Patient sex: M
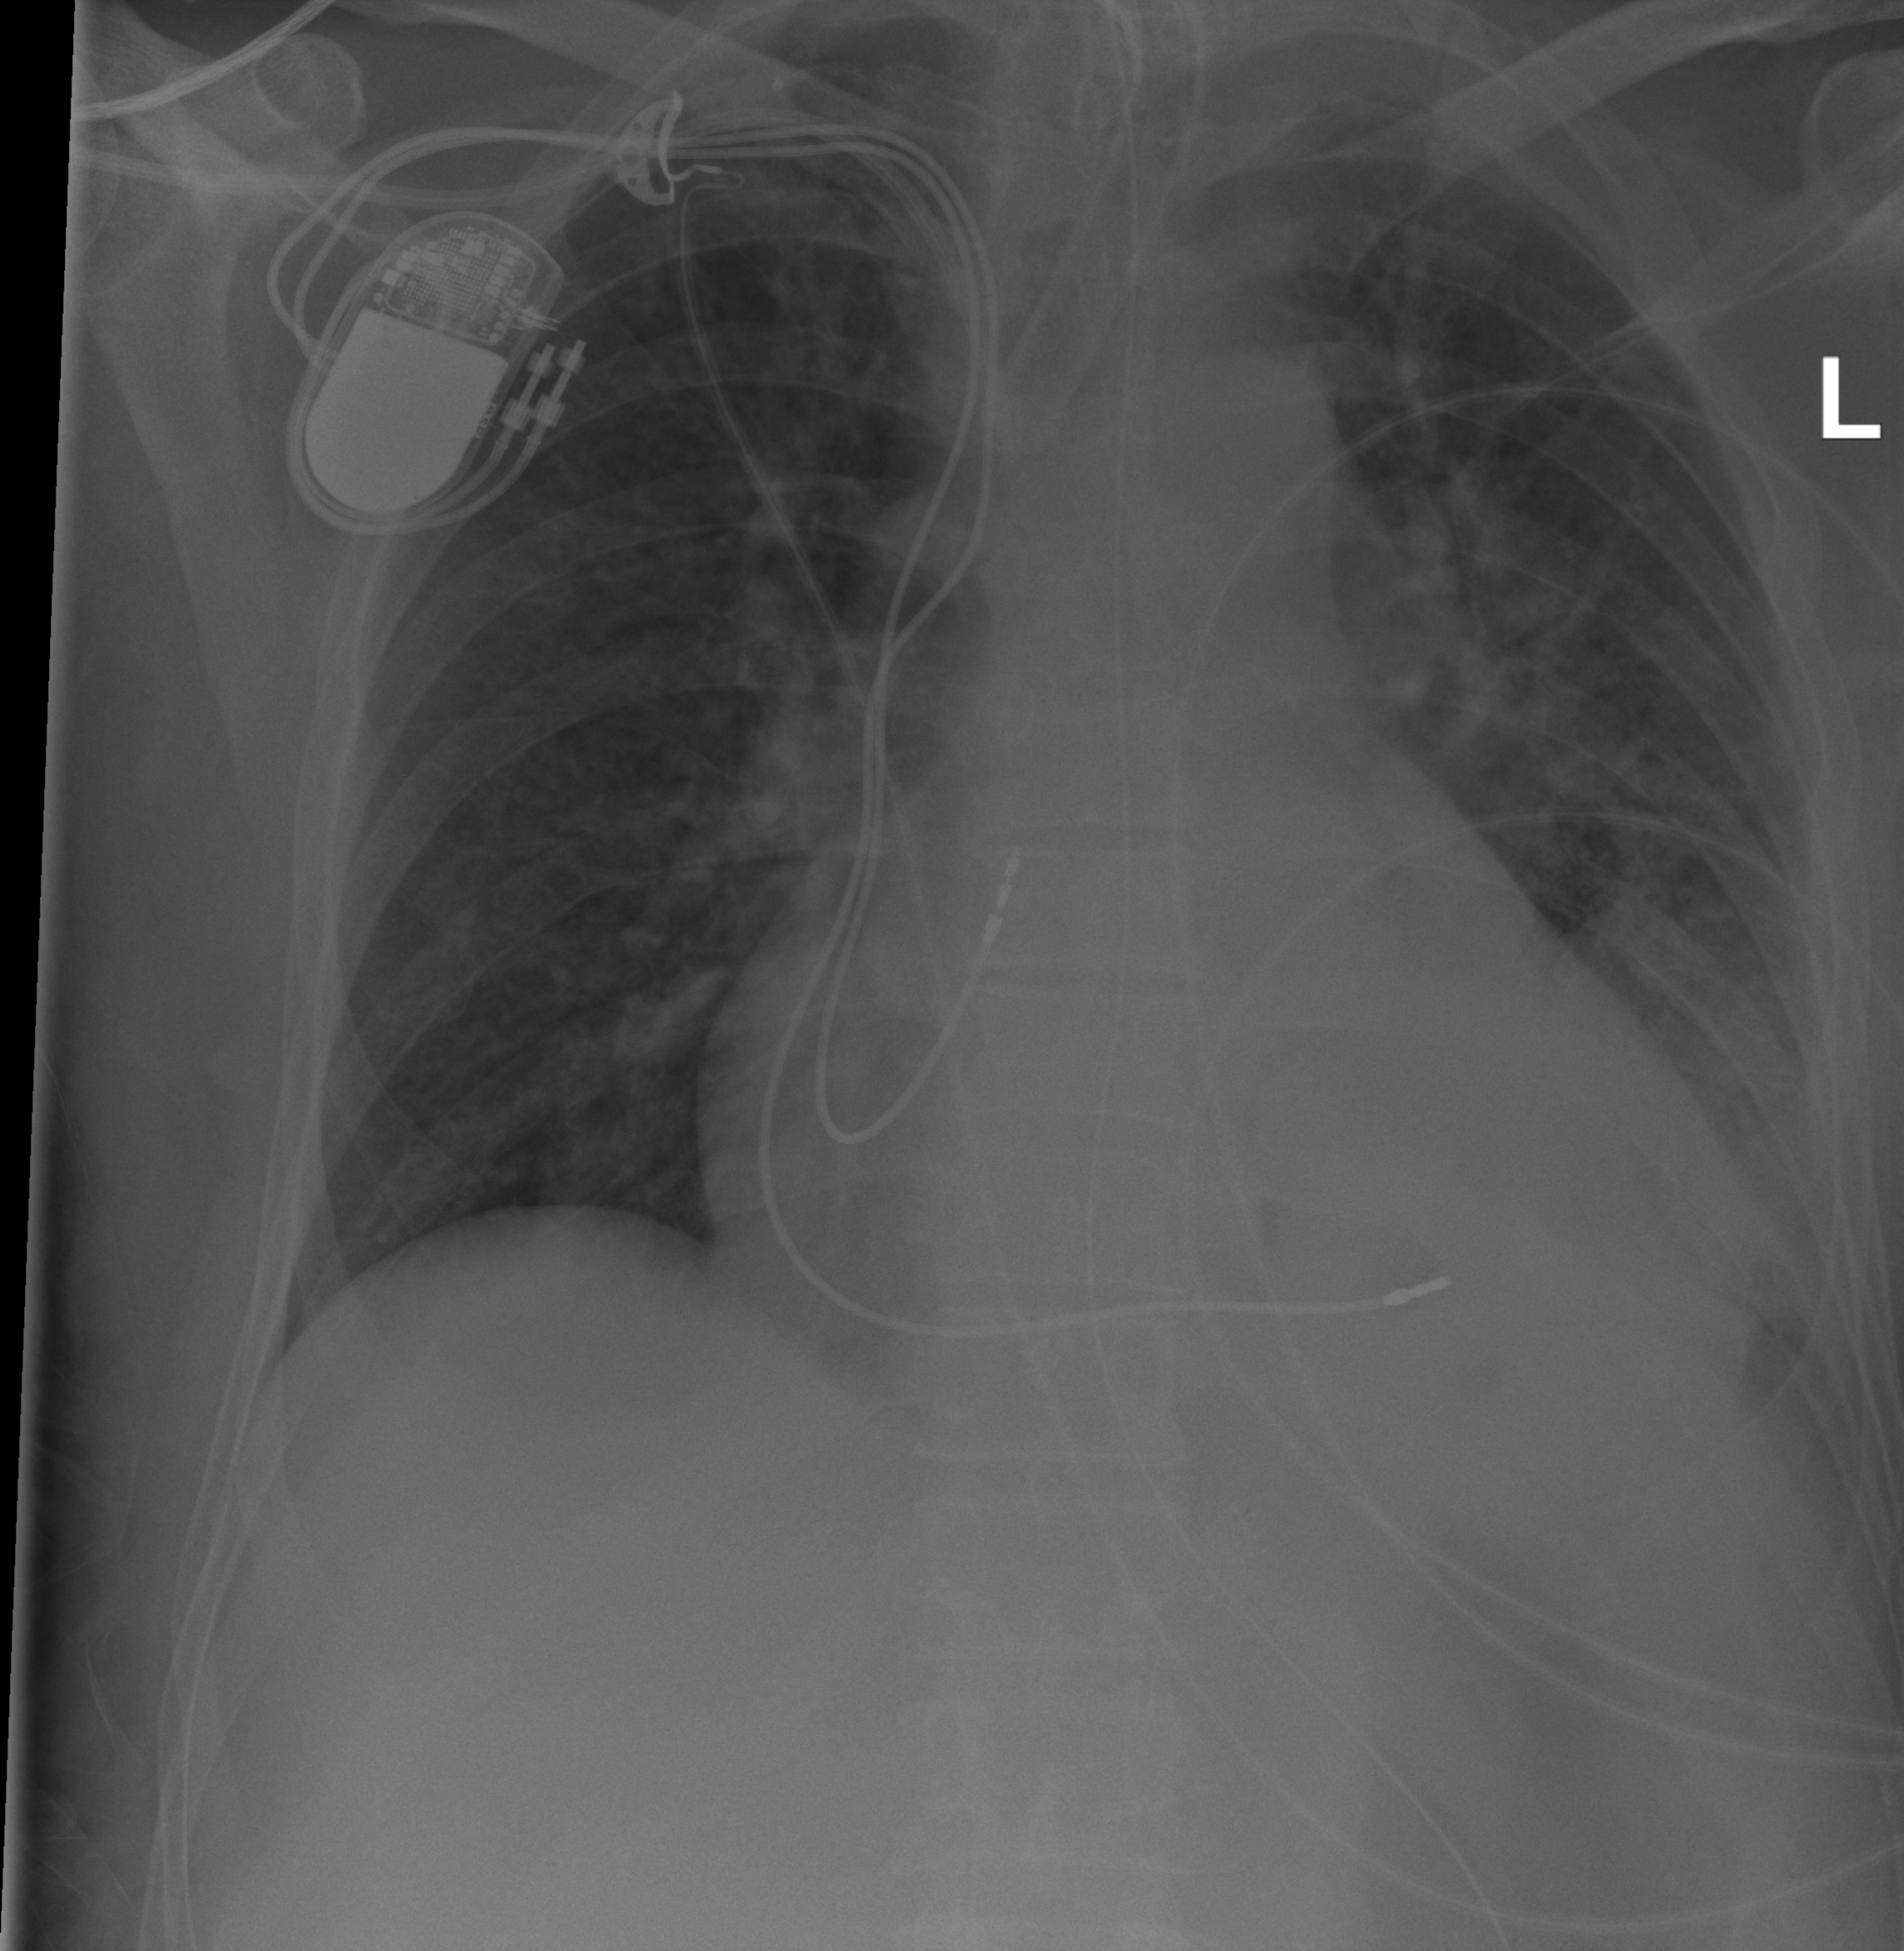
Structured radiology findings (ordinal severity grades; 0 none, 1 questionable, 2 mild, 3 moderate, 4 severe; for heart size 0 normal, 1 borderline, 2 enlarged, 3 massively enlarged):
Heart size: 2
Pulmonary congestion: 2
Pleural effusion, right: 0
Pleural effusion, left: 2
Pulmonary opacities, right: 0
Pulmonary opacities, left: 2
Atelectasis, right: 0
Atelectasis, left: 2